Interaction volume radius: 5 \u00c5
Interaction volume height: 15 \u00c5
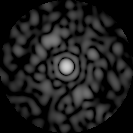
Disorder parameter: 0.8273